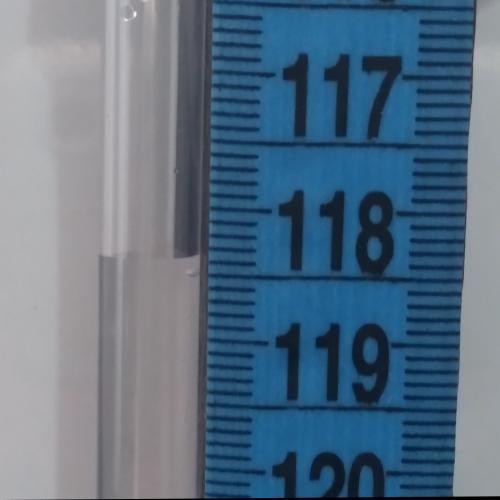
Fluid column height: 118.4 cm